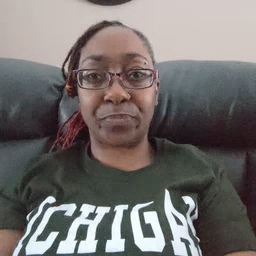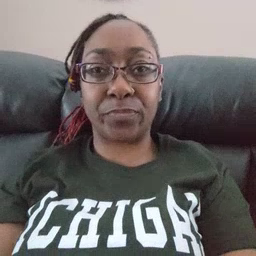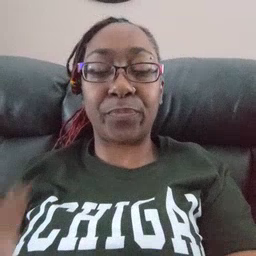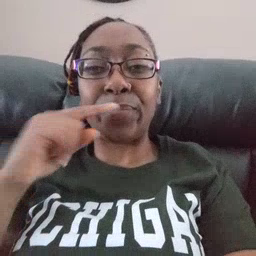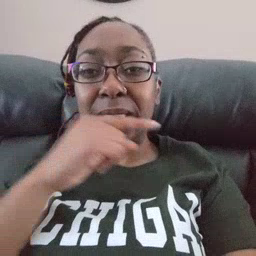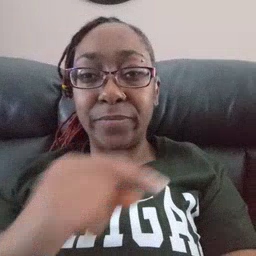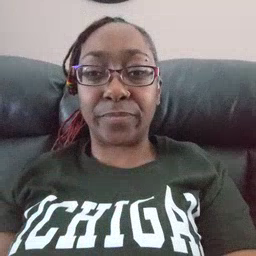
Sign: carrot